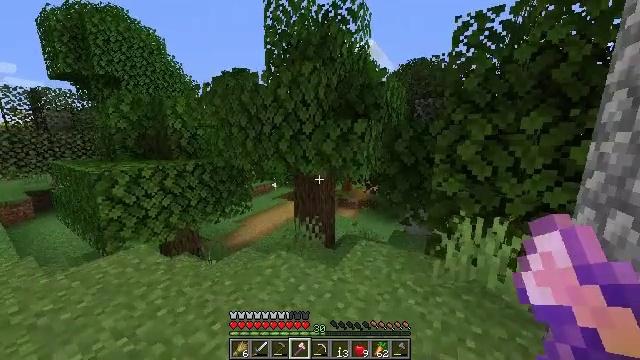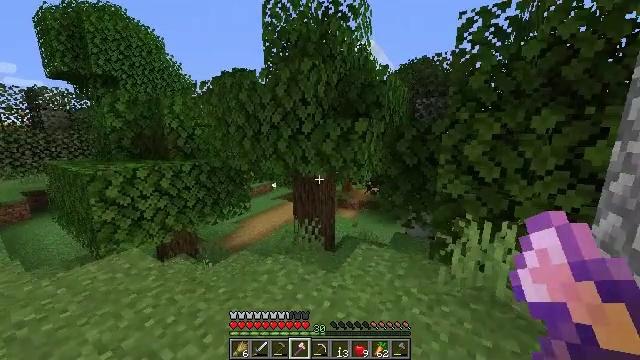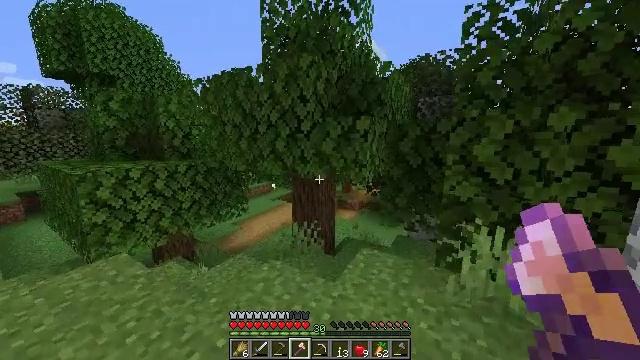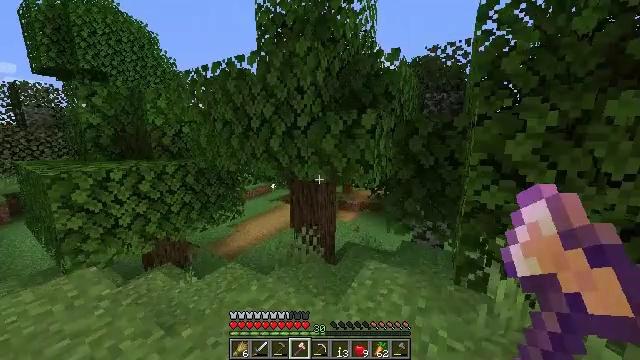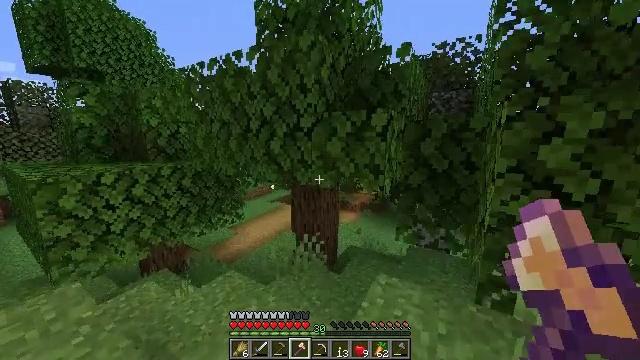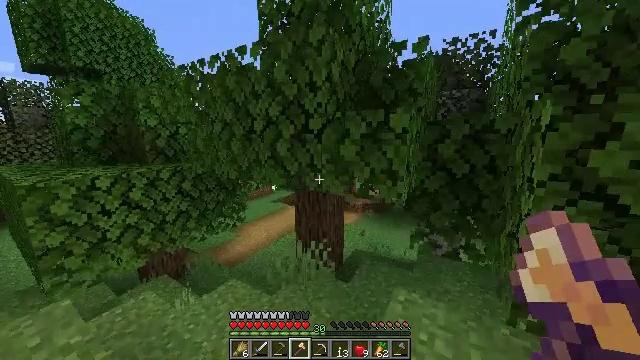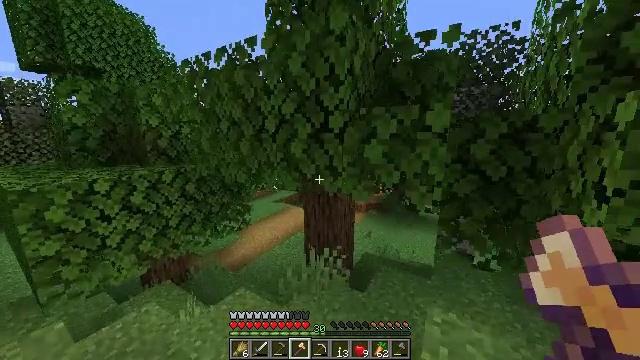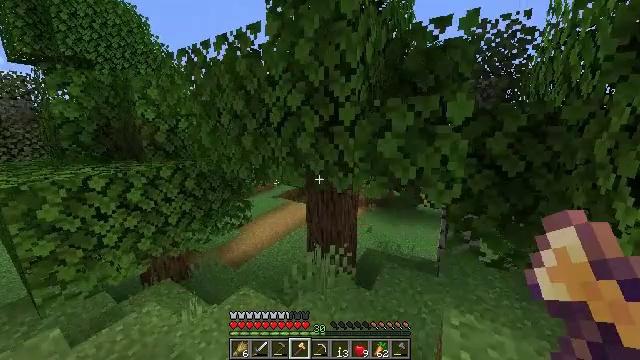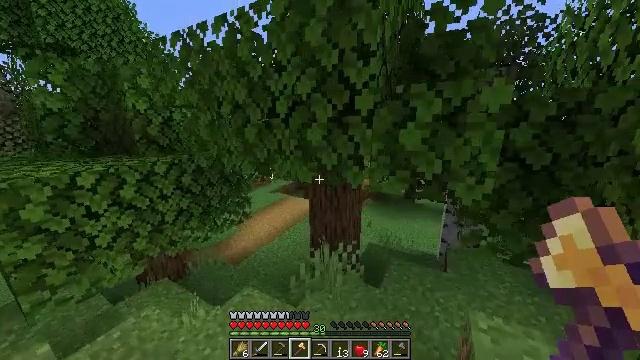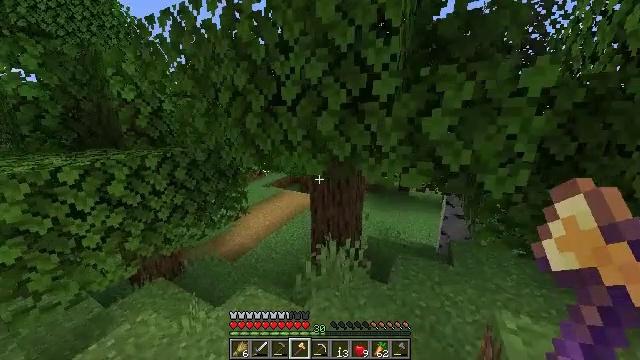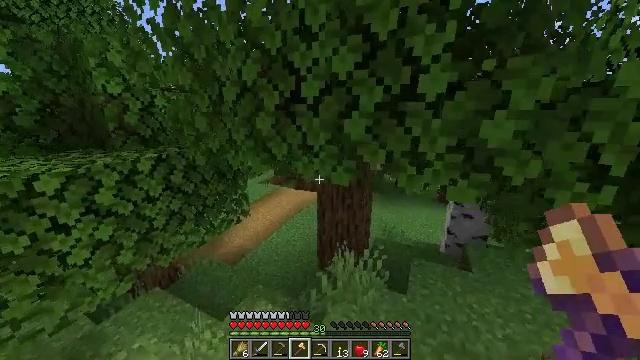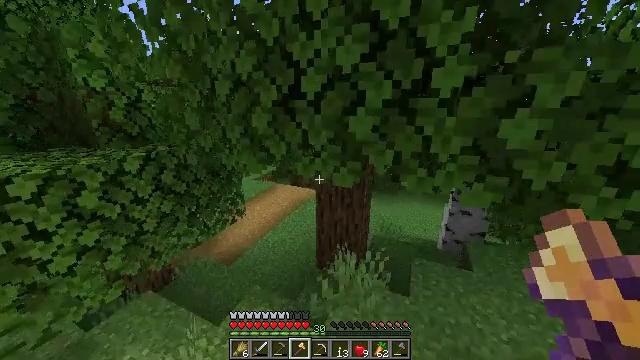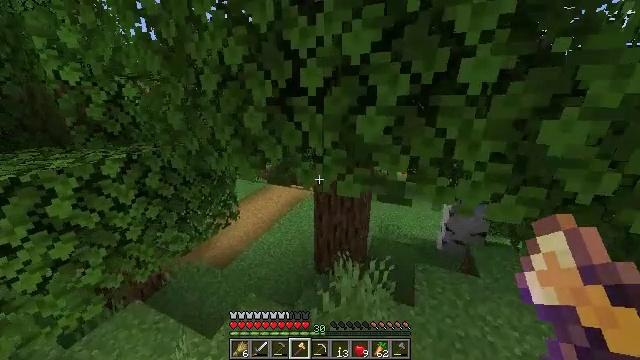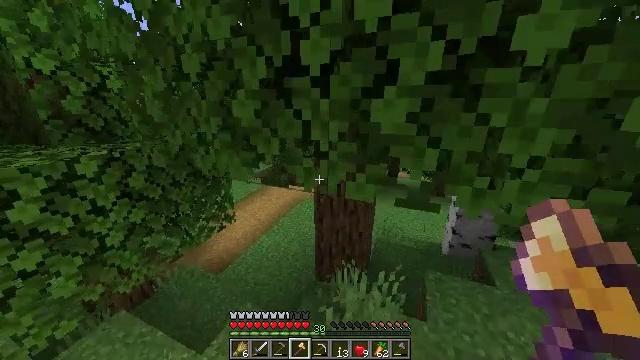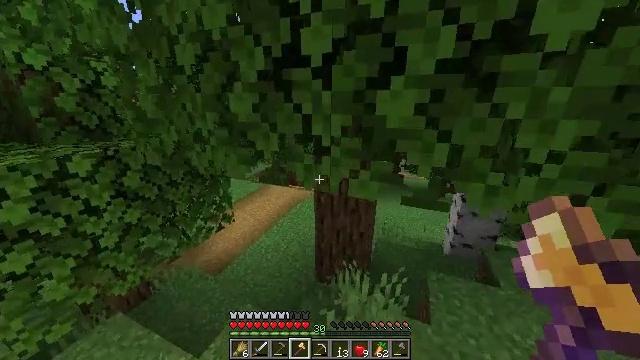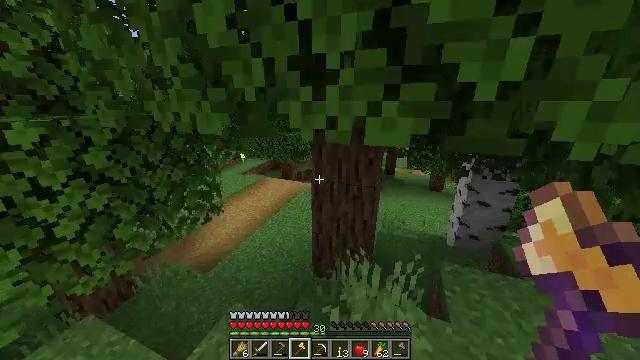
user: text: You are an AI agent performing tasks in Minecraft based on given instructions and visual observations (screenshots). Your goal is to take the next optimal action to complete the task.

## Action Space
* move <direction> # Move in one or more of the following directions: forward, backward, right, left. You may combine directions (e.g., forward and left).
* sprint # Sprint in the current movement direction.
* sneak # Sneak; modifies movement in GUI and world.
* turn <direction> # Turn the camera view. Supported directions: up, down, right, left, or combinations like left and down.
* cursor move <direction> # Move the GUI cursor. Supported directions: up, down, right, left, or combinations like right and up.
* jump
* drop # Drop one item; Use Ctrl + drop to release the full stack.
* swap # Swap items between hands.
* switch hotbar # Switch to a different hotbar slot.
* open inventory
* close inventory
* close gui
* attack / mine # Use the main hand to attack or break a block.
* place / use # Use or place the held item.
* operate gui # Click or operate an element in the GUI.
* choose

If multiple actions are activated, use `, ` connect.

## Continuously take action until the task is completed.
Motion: motion action
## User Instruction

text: Mine the oak log.
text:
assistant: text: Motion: move forward
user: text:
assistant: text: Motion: move forward
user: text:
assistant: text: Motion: move forward
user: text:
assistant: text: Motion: move forward and move left
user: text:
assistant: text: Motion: move forward and move left
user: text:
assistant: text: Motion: move forward and move left
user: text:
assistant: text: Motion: move forward and move left, turn down
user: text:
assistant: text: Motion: move forward and move left, turn right and down
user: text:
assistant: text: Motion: move forward and move left, turn right and down
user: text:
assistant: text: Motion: move forward and move left, turn right and down
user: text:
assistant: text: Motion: move forward, turn right and down
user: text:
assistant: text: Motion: move forward, turn right
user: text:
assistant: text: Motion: move forward
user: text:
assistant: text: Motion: move forward
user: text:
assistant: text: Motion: move forward, turn right
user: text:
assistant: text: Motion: move forward and move left, turn right
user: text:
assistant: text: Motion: move forward and move left, turn right
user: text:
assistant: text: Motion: move forward and move left, turn right
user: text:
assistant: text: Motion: move forward and move left, turn right
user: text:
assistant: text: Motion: move forward and move left, turn right
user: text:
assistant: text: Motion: move forward and move left
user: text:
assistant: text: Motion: move forward and move left, turn right
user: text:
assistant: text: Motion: move forward and move left, turn right
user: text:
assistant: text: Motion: move forward and move left, turn right and up
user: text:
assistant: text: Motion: move forward and move left, turn right
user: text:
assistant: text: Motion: move forward and move left, turn right
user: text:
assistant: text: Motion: move forward and move left, turn right
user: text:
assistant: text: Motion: move forward and move left, turn right and up
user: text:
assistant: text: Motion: move left, turn right and up
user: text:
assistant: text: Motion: turn right and up